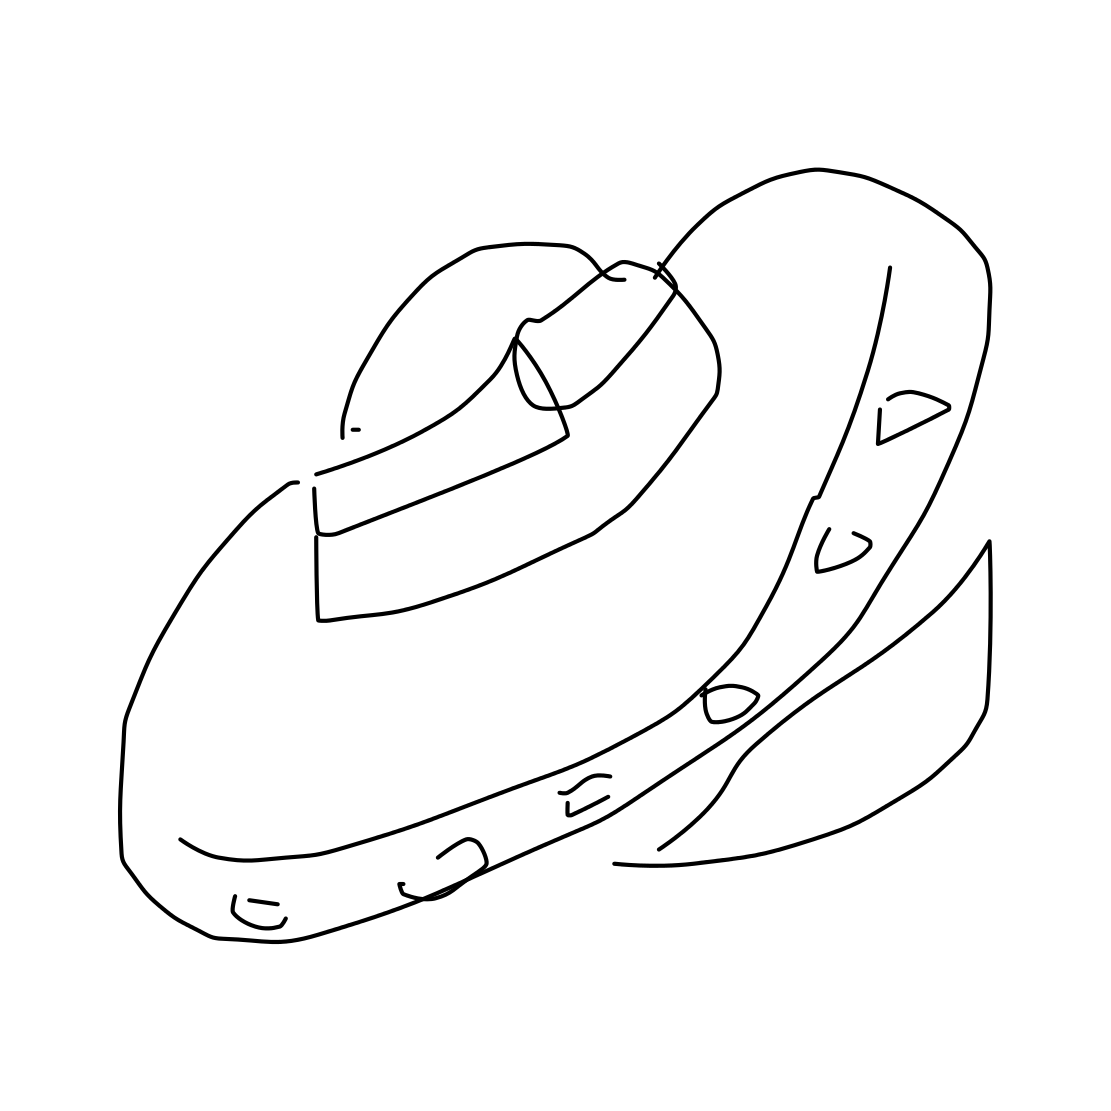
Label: flying saucer